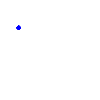
Particle: pion